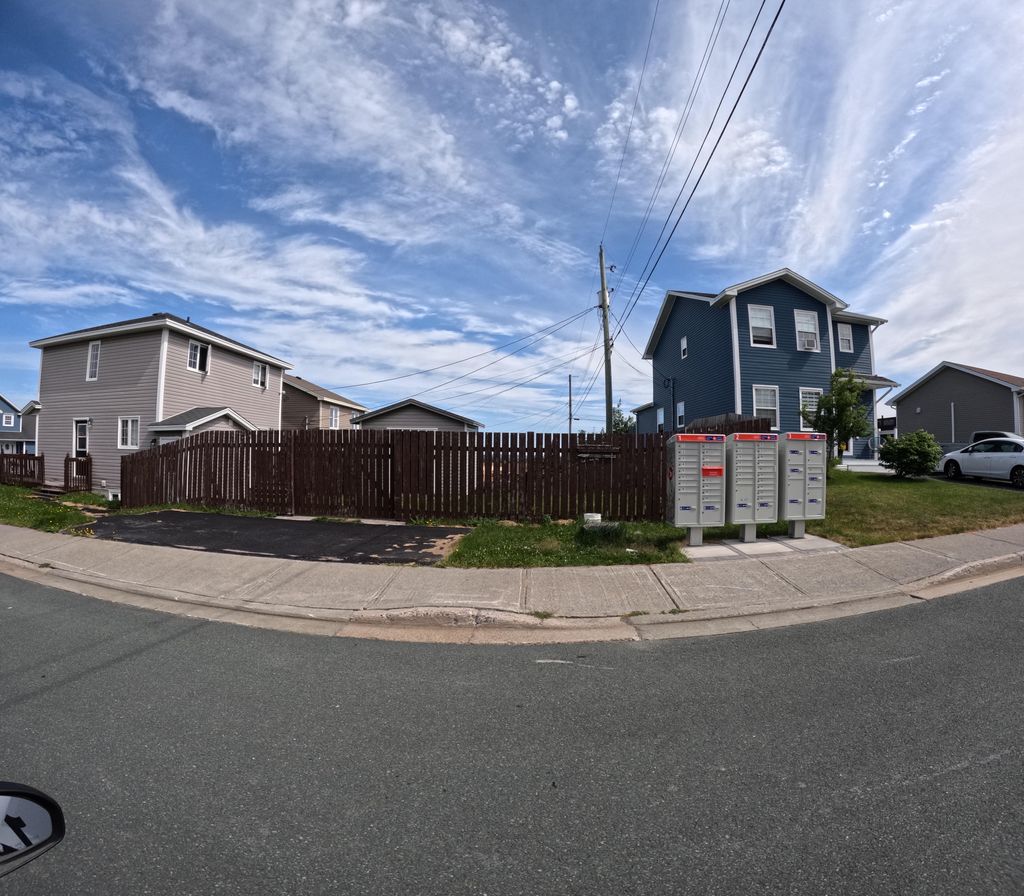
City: st_johns